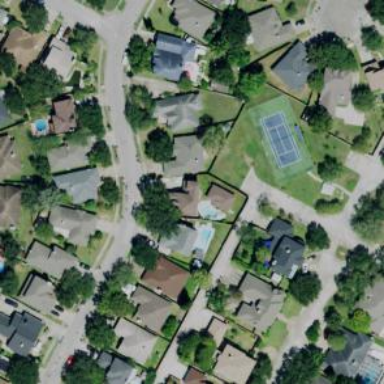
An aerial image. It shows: Residential road.